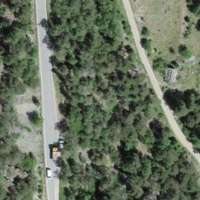
EUNIS habitat code: 43
Species observed at this site:
Lathyrus sylvestris